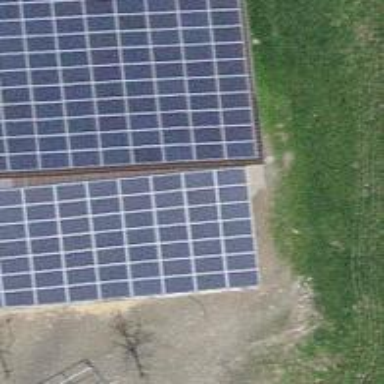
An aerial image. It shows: Solar power generator.